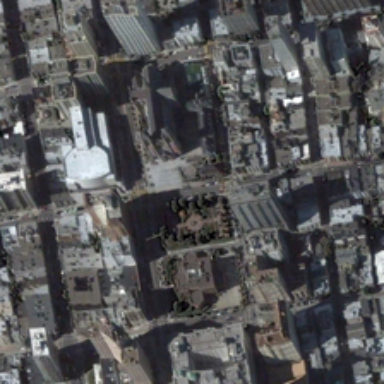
Many buildings are in a commercial area .